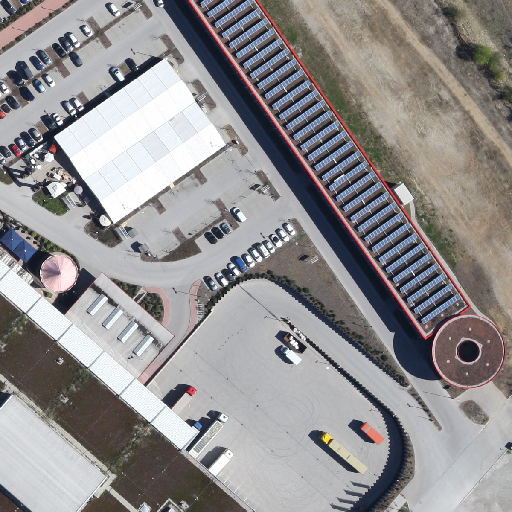
Referring expression: light-duty vehicle in the parking area